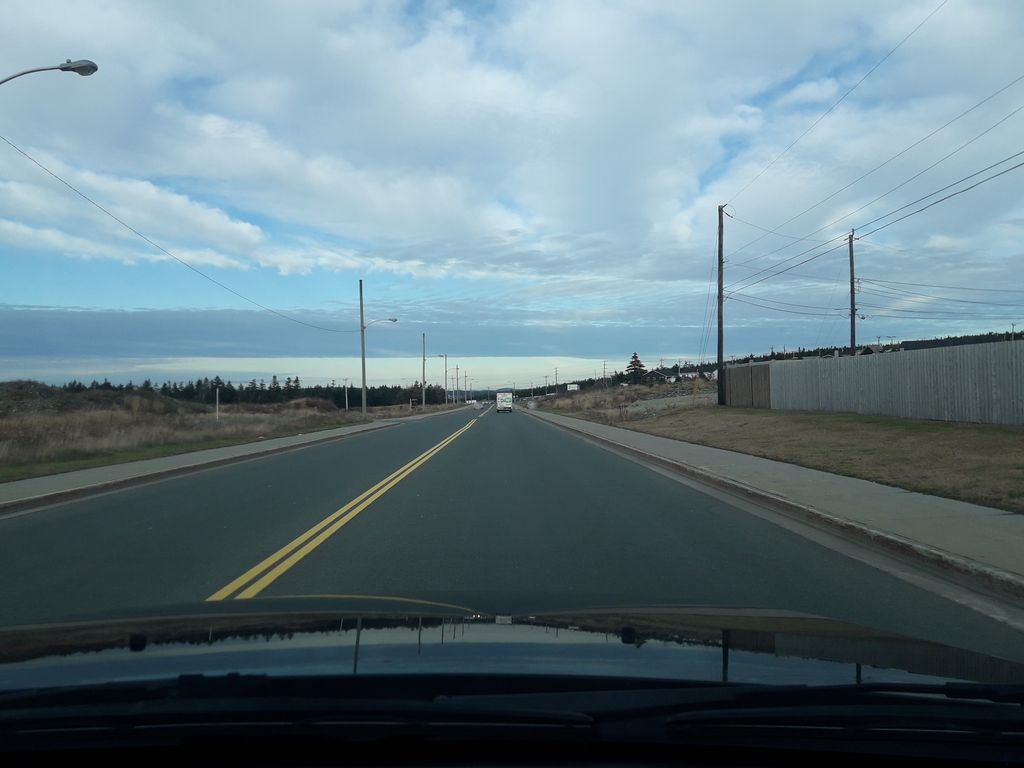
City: st_johns